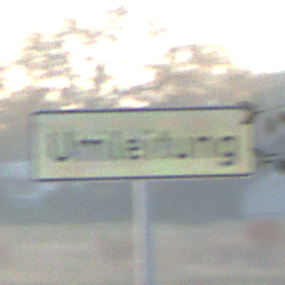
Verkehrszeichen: Umleitungsankuendigung
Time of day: Dawn
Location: Outdoor (Nature)
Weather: Clear
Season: NotSpecified
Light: Natural